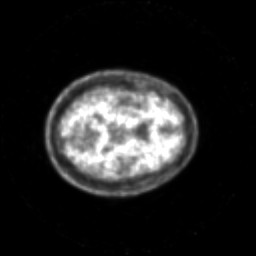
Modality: PET
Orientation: axial
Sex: male
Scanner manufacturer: siemens